Field crop: tomato
Growth stage: 1
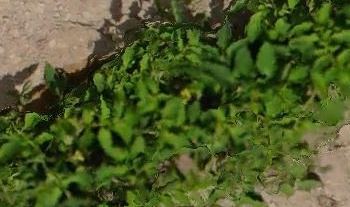
Species: tomato